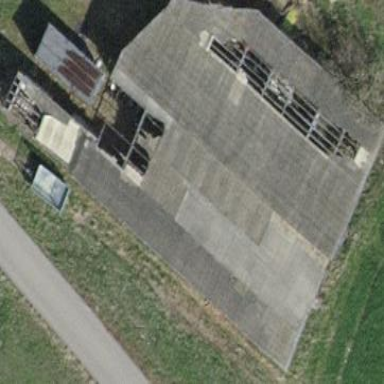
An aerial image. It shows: View of roof of building.